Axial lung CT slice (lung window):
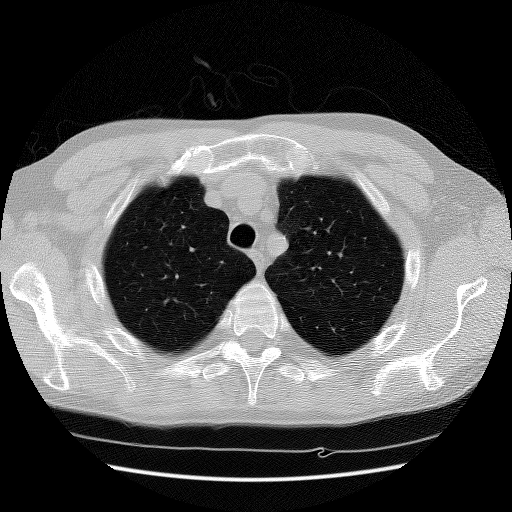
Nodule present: no